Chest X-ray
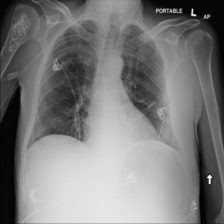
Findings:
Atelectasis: positive
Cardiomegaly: negative
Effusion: negative
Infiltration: positive
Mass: negative
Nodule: negative
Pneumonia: negative
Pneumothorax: negative
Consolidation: negative
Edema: negative
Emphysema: negative
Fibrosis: negative
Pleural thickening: negative
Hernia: negative